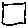
Label: square